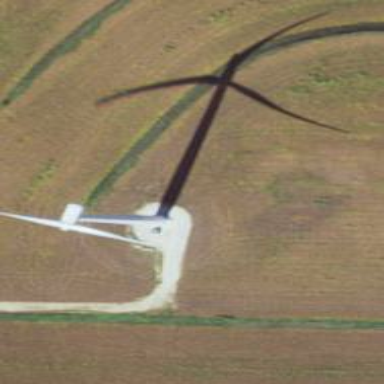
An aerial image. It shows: Wind generator using wind turbines of horizontal axis.